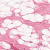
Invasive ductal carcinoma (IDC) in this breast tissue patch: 0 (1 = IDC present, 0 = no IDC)